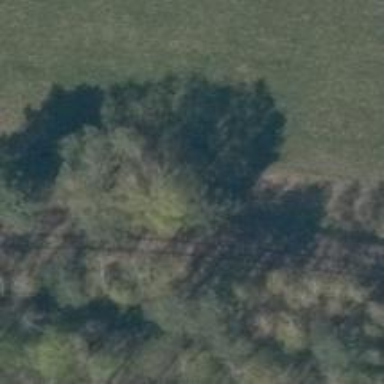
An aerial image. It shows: Railway signal.